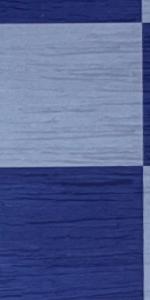
Label: Empty